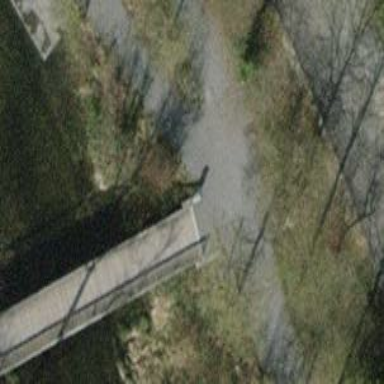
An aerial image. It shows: Pebblestone path.